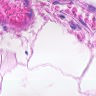
Metastatic tissue present: no